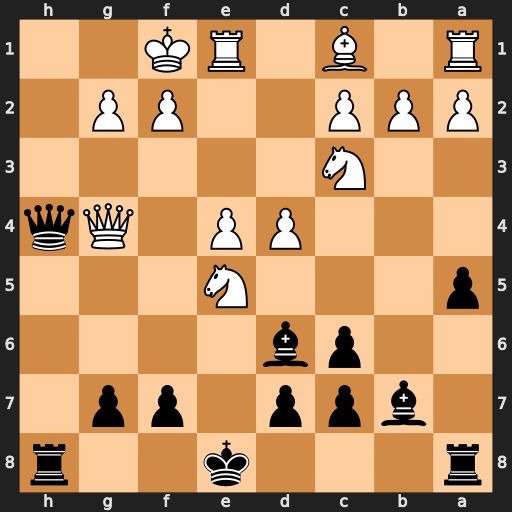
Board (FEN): r3k2r/1bpp1pp1/2pb4/p3N3/3PP1Qq/2N5/PPP2PP1/R1B1RK2
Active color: b
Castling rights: kq
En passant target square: -
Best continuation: Ba6+ Nb5 Bxb5+